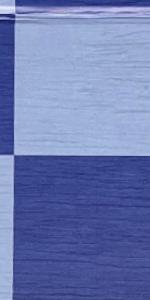
Label: Empty